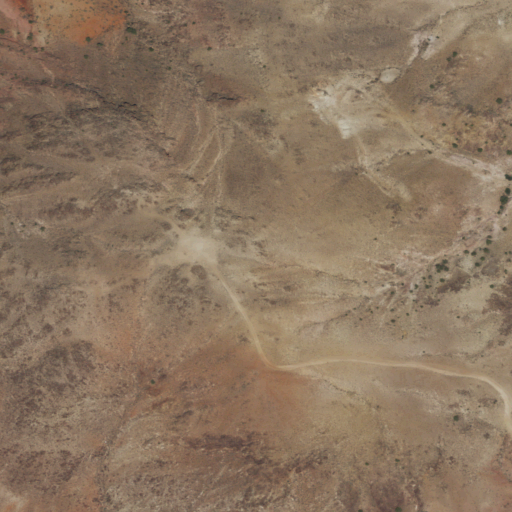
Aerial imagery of mountain in New Mexico named Cerro Colorado containing only shrub